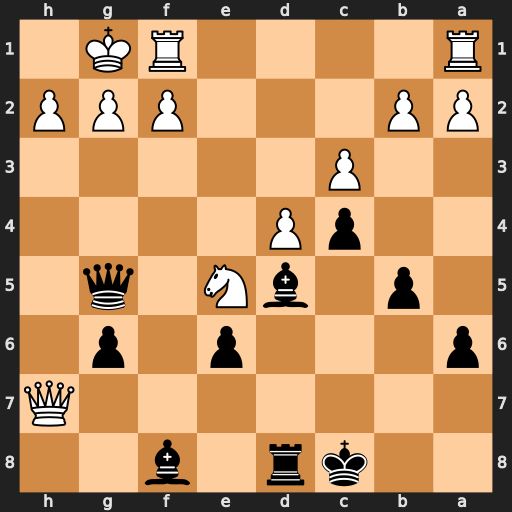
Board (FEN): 2kr1b2/7Q/p3p1p1/1p1bN1q1/2pP4/2P5/PP3PPP/R4RK1
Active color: b
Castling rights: -
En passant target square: -
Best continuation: Qxg2#